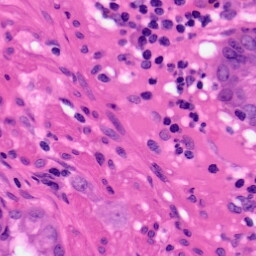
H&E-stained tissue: Pancreatic